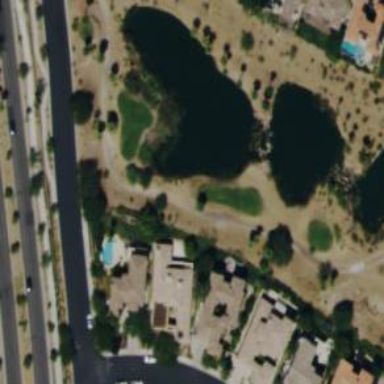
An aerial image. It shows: Pathway for golfing.